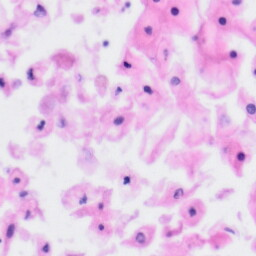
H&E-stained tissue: Tonsil